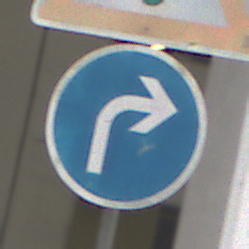
Verkehrszeichen: VorgeschriebeneFahrtrichtungRechts
Zusatzzeichen oben: Lichtzeichenanlage
Umgebung: Roofed, Urban
Tageszeit: Midday
Wetter: Overcast
Licht: Artificial
Jahreszeit: NotSpecified
Kontrast: MediumContrast